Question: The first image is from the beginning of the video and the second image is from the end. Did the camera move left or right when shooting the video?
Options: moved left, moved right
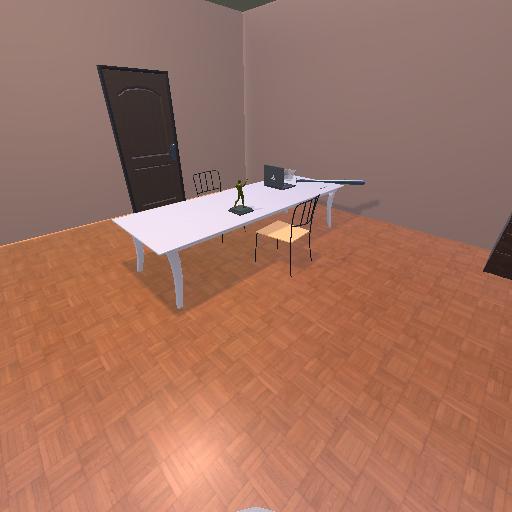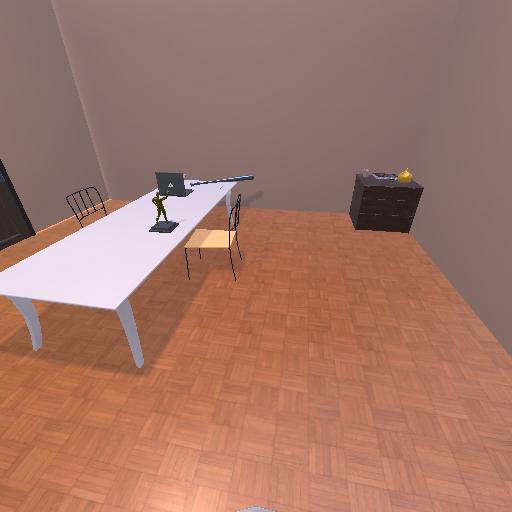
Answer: moved left